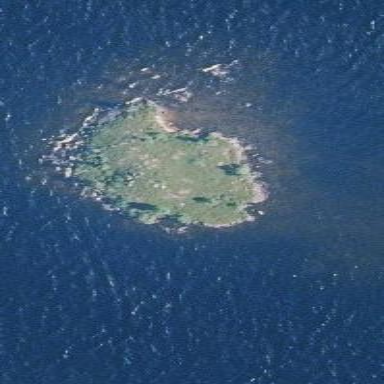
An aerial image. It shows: Islet.